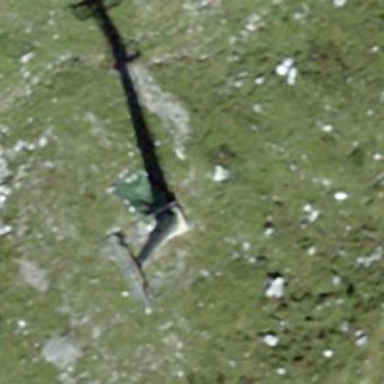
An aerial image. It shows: Pylon used for aerialway.